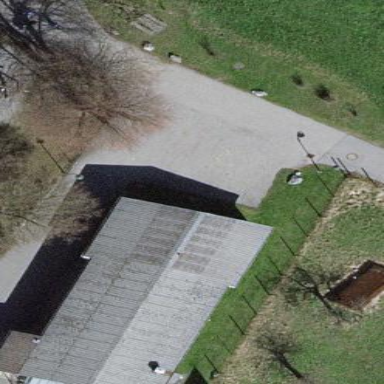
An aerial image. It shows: Kindergarten building.